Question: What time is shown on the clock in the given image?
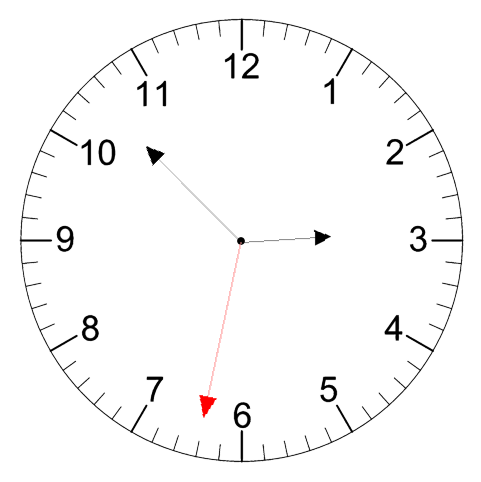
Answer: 02:52:32